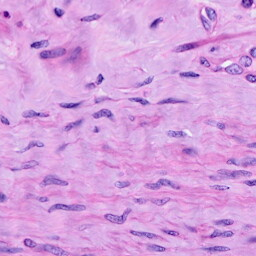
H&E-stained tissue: Cervix